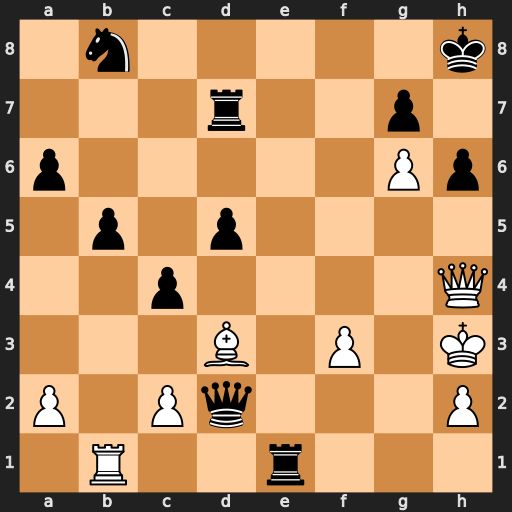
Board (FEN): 1n5k/3r2p1/p5Pp/1p1p4/2p4Q/3B1P1K/P1Pq3P/1R2r3
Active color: w
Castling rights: -
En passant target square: -
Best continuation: Rxe1 Qxe1 Qxe1